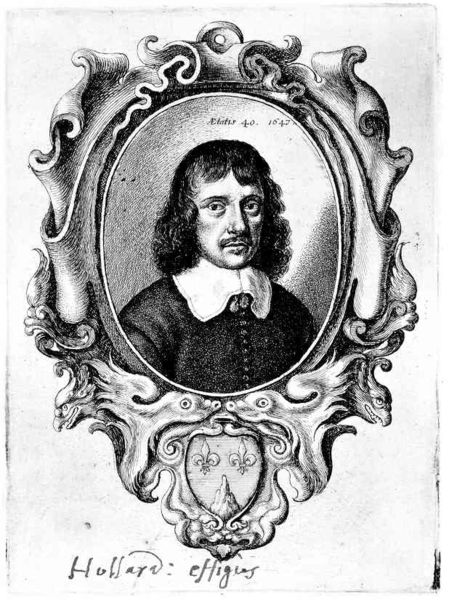
Titel: Selbstbildnis
Künstler: Wenzel Hollar
Standort: Karlsruhe
Institution: Staatliche Kunsthalle Karlsruhe
Schlagwörter: adler, berg, blätter, dunkel, felsen, gemälde, kopf, mann, vogel, weiß, frankreich, frisur, grau, haar, hell, kleid, köpfe, mund, nase, ohr, schwarz, skizze, stirn, zeichnung, blick, tiere, hochformat, ornament, alt, bart, jacke, schnurrbart, augen, barock, falten, gesicht, kragen, lang, mensch, rahmen, bild, bildnis, herr, holland, niederlande, portrait, porträt, signatur, spiegel, norden, vögel, auge, fransen, gold, haare, lange haare, mantel, adel, klassizismus, brustbild, bruststück, frontal, kinn, knopf, locken, traurig, oval, pony, rund, schrift, bilderrahmen, rahmung, italien, man, datierung, grafik, graphik, signiert, schnäuzer, tafel, bordüre, kartusche, schnurbart, inschrift, datum, zahlen, ornamente, verzierung, maler, junge, knöpfe, schnauzbart, schnauzer, name, tusche, medaillon, kohle, druck, radierung, stich, titel, lithografie, lockig, greifen, schwarzweiß, bürger, beschriftung, bleistift, entwurf, lilie, langhaus, girlanden, wappen, fisch, voluten, männlich, mittelalter, pastor, knopfreihe, florenz, har, oberlippenbart, persönlichkeit, schnecken, rabe, lilien, kupferstich, verzierungen, portraät, drachen, handschrift, fische, fratzen, monster, groteske, medici, rocaille, reformation, vogelköpfe, greifvögel, rococo, vogelkopf, aufhängung, nordalpin, rollwerk, shakespeare, haarschopf, medaiilon, männerporträt, knöüfe, fleur de lis, orträt, knorpelwerk, altersangabe, effigies, descartes, 1750, 17. jahrhundert, rporträt, forenz, haare inschrift, hollard, 1647, huffard, lillie, hoffard, efiger, klohle, hullard